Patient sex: F
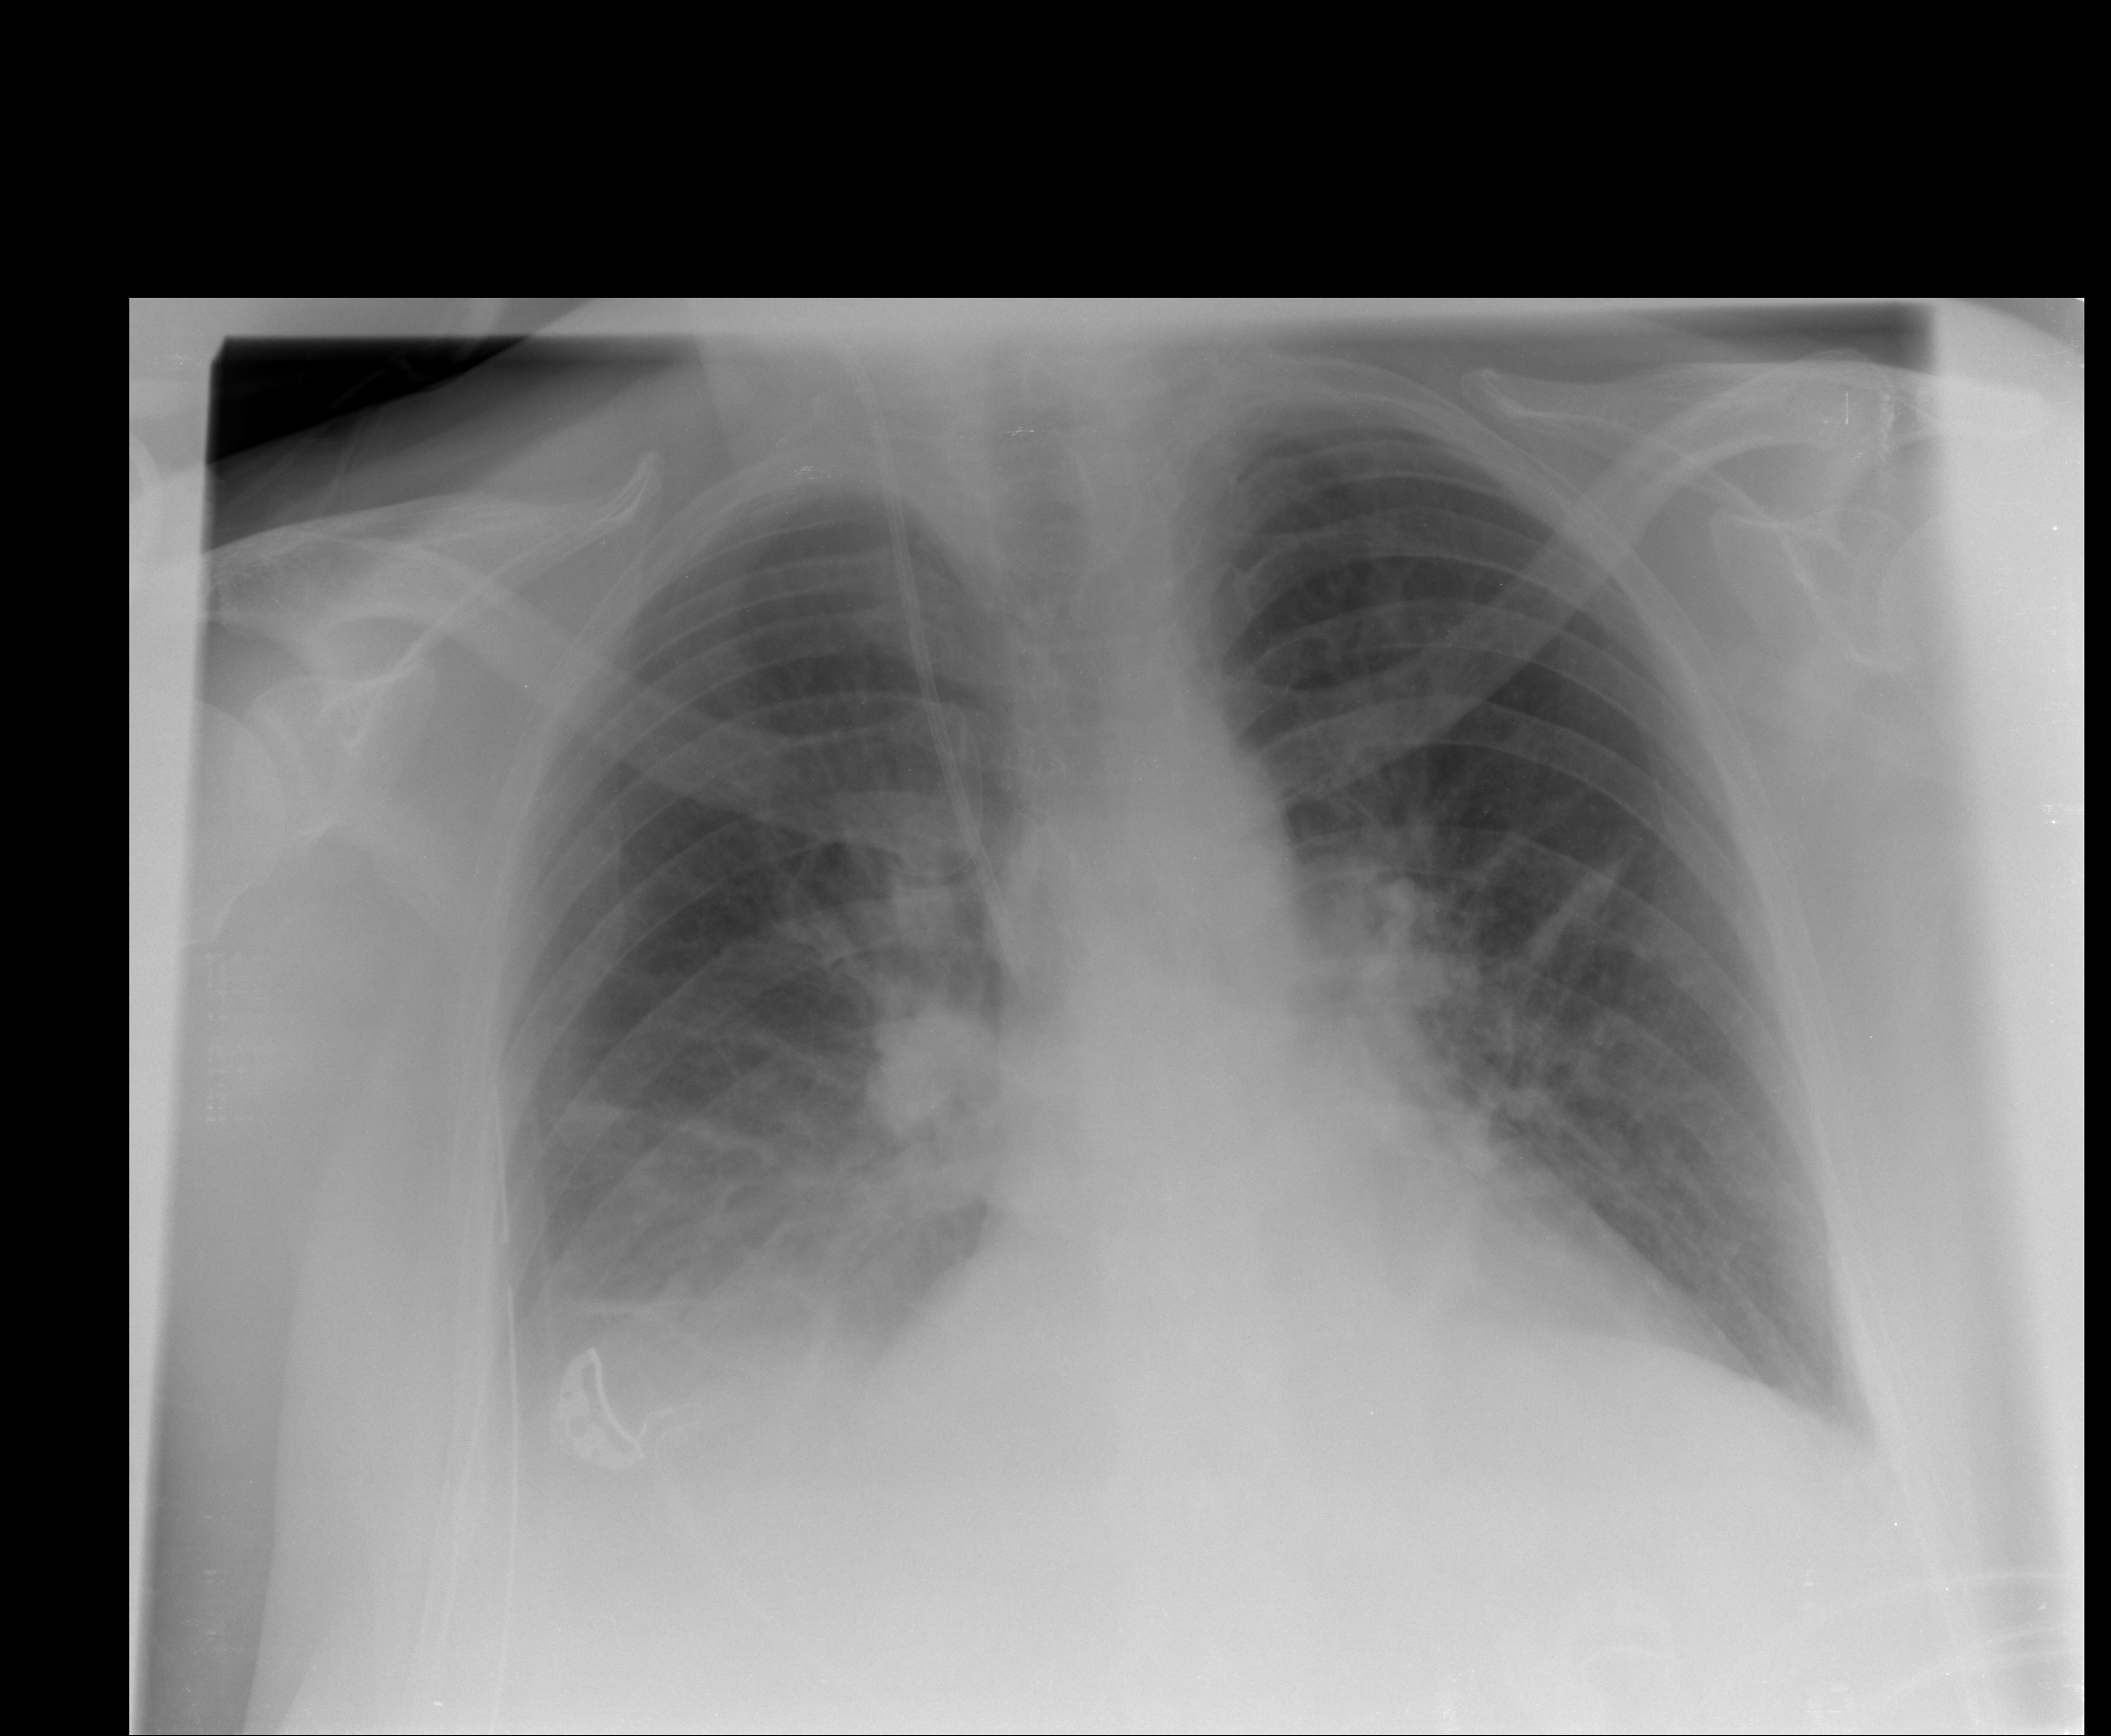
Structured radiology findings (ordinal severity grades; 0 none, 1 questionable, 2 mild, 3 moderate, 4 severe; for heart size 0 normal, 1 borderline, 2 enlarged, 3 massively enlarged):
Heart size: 2
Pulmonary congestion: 0
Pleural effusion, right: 2
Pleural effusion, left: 1
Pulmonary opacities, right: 0
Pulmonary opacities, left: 0
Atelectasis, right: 2
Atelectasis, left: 2